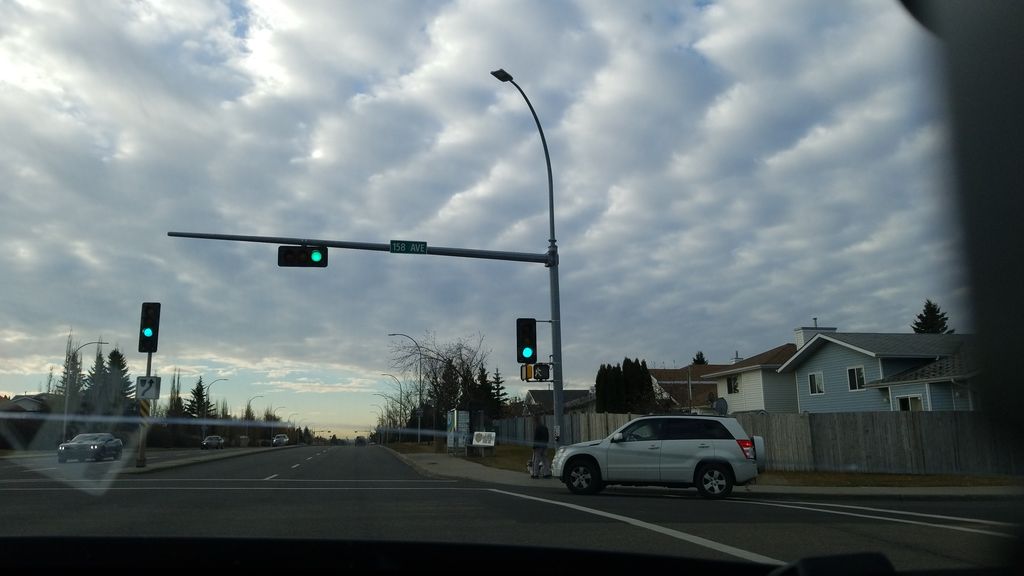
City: edmonton